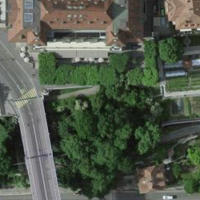
EUNIS habitat code: 53
Species observed at this site:
Erigeron karvinskianus
Aegopodium podagraria
Podarcis muralis
Chelidonium majus
Passer domesticus
Lamium maculatum
Carduelis carduelis